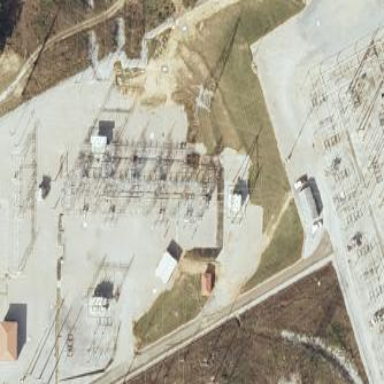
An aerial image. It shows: Outdoor power substation surrounded by fence. This substation operates at the transmission level.